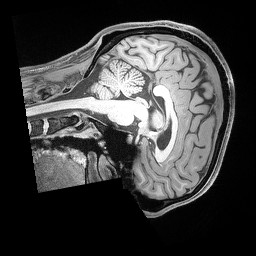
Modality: T1w
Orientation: sagittal
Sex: male
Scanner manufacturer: siemens
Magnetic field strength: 3 T
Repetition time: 2.53 s
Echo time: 0.00169 s